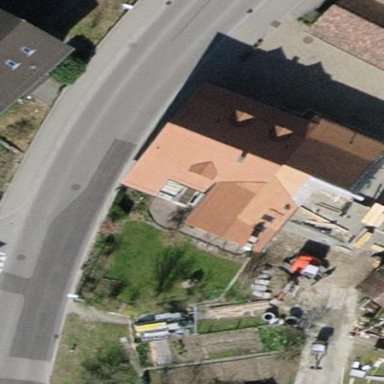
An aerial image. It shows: Terrace building with gabled roof.